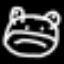
Label: frog